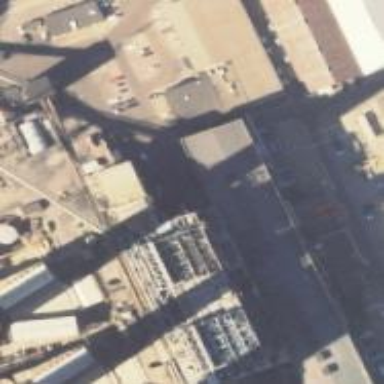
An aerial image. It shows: Generator with steam turbine as its type.